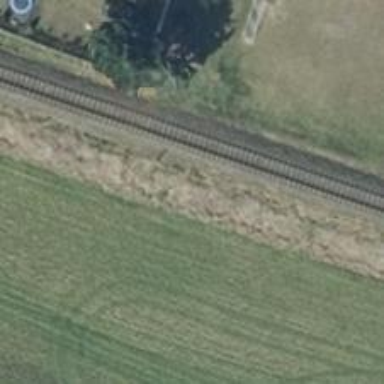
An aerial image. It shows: Solitary milestone along the railway.